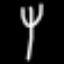
Label: fork